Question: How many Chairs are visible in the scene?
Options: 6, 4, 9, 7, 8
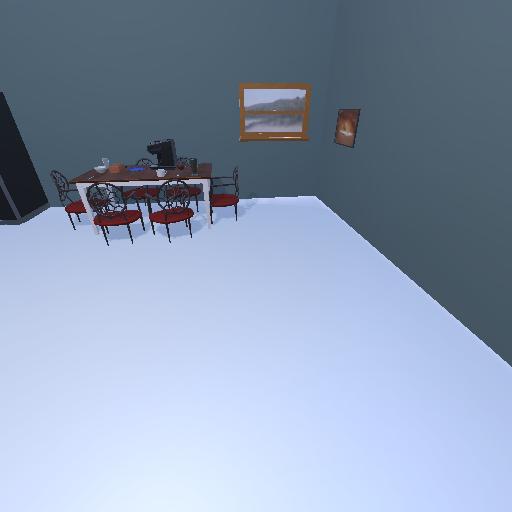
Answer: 6